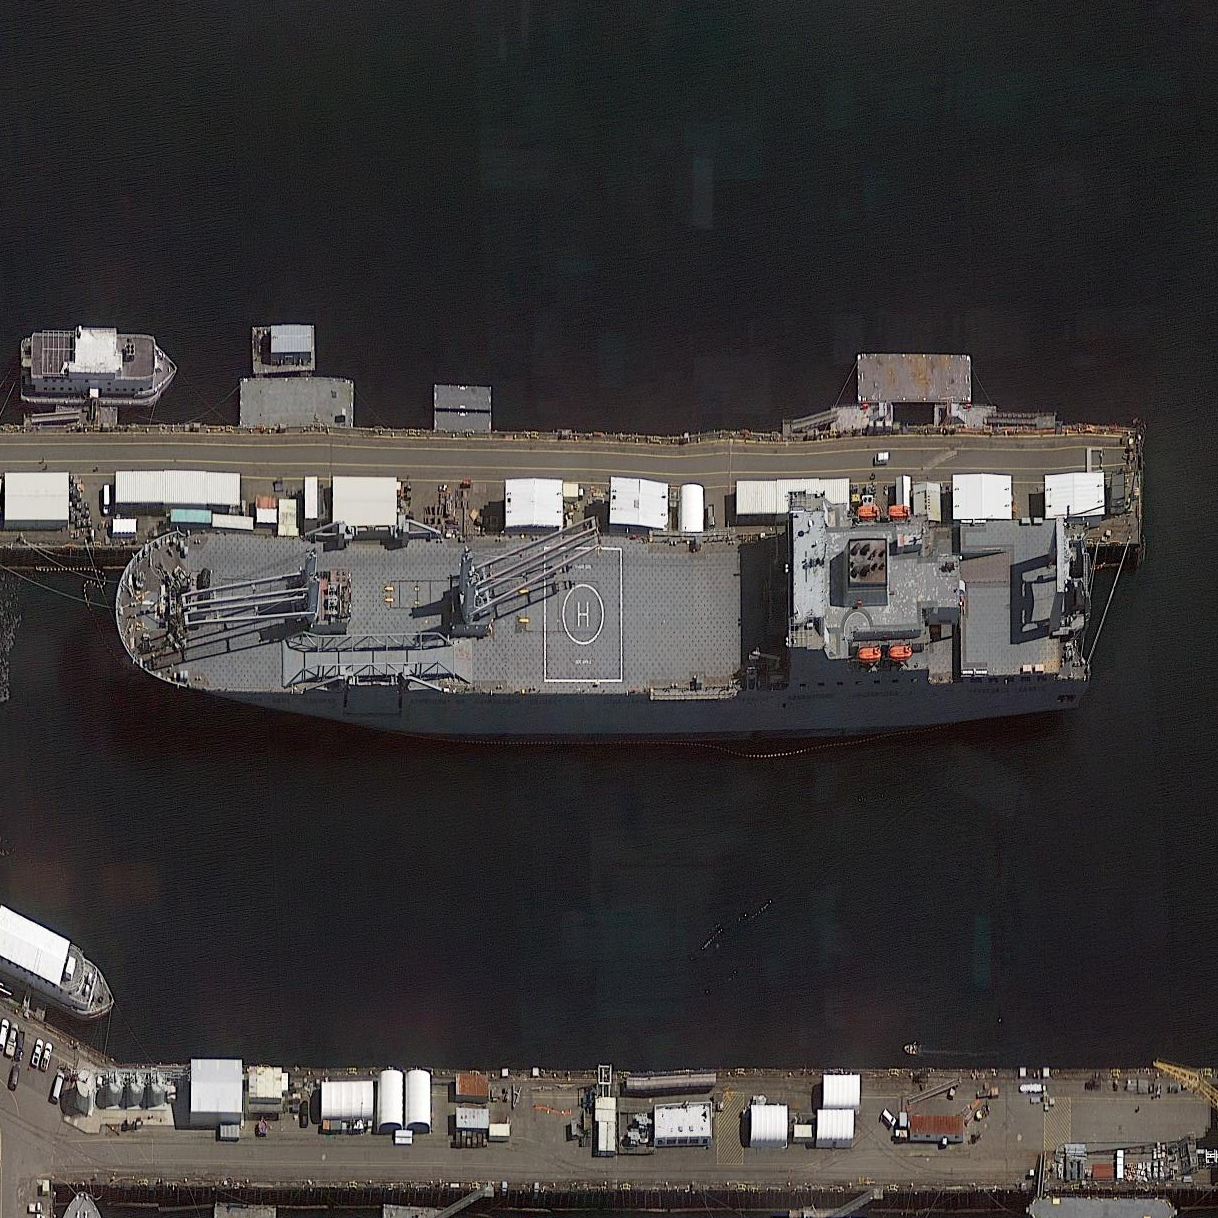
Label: Crane_ship